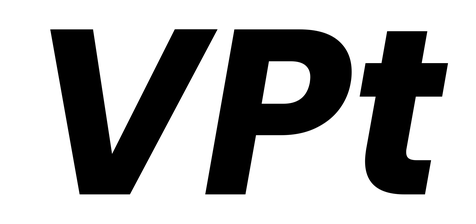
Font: Poppins-BoldItalic